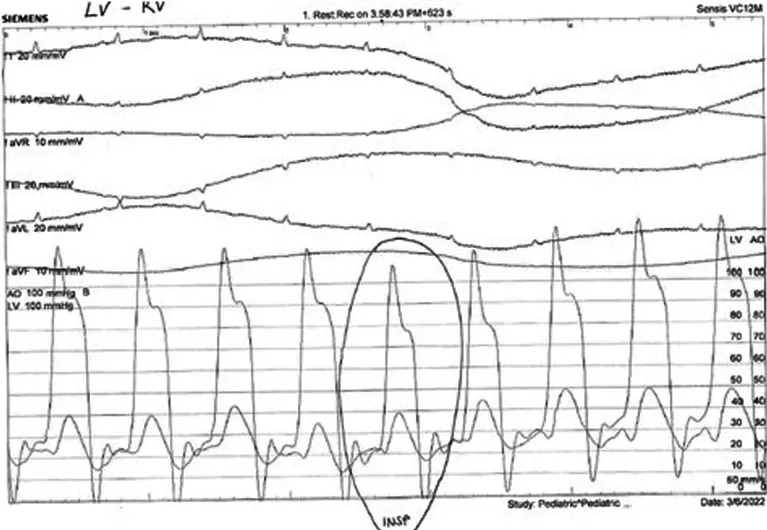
Normally, there is a concordant fall in LV and RV pressures in inspiration. In constriction, there is discordance of LV and RV pressure changes in inspiration: the LV pressure falls, and the RV pressure rises. Also, the ventricular pressure tracings show an early diastolic dip in pressure followed by a plateau phase due to rapid early diastolic filling and subsequent restriction in filling (square root sign or dip and plateau sign).
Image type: electrography (ekg)